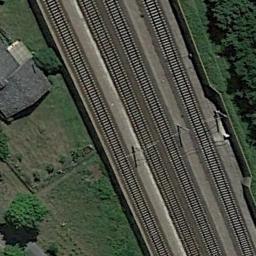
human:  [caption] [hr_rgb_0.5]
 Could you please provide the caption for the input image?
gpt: The railway is next to some trees and grass .

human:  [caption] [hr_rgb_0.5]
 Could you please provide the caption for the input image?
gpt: There are two parallel railway lines here .

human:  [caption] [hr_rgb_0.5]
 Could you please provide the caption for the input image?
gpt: These railways go through the lawn .

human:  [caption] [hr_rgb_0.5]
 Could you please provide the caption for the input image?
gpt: Many trees are beside the railway .

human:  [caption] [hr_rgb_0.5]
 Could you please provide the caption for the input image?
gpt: There are green meadows beside the railway .